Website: lowes
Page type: cart
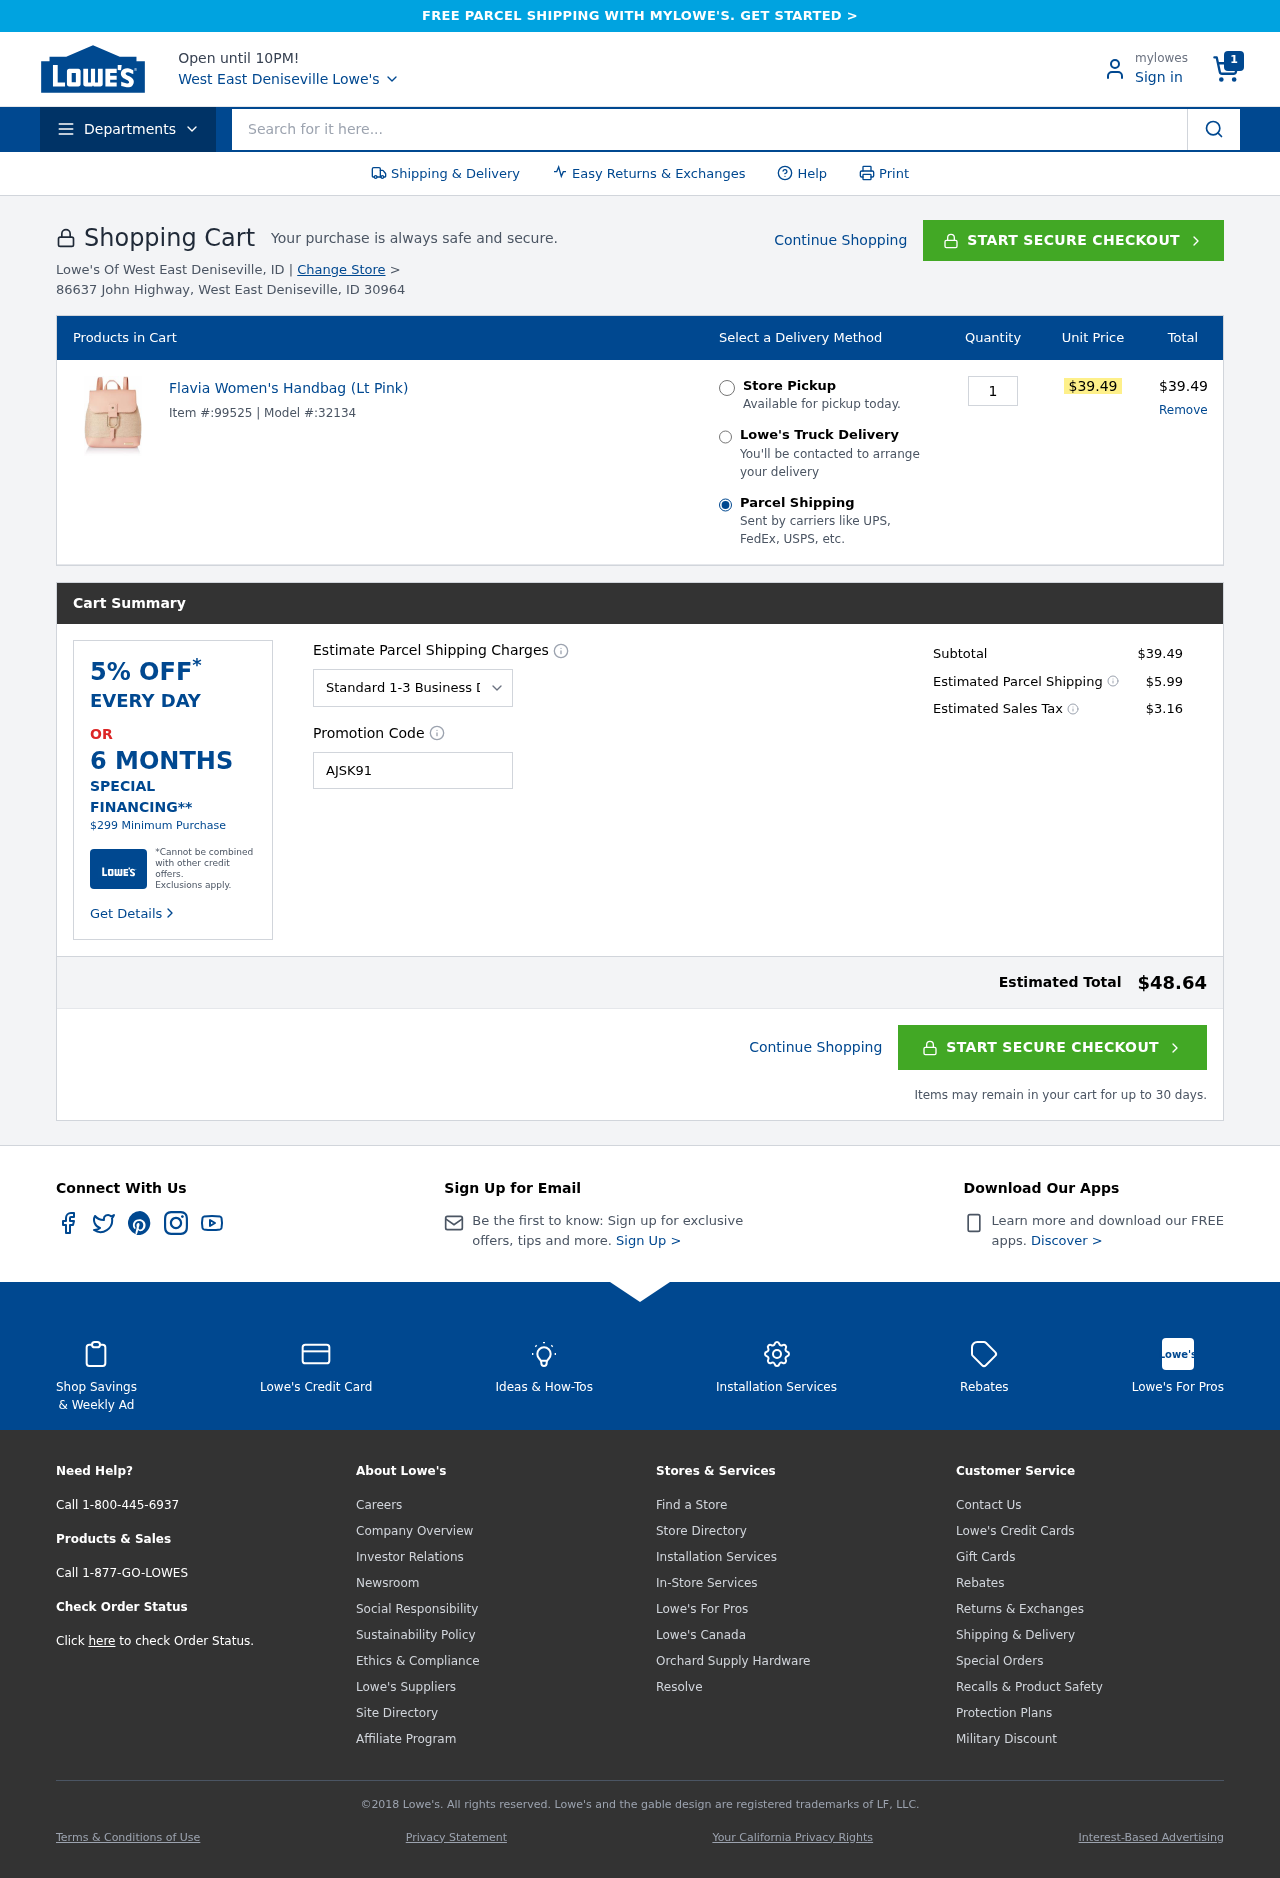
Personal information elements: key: PII_CITY
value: East Deniseville
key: PII_CITY
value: West East Deniseville
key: PII_POSTCODE
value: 30964
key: PII_PROMO_CODE
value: AJSK91
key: PII_STREET
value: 86637 John Highway
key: PII_STATE_ABBR
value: ID
Product elements: key: PRODUCT1_NAME
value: Flavia Women's Handbag (Lt Pink)
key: PRODUCT1_PRICE
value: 39.49
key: PRODUCT1_QUANTITY
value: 1
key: PRODUCT1_MODEL
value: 32134
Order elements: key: ORDER_NUM_ITEMS
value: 1
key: ORDER_ITEM_ID
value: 99525
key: ORDER_LINE_TOTAL
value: $39.49
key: ORDER_SUBTOTAL
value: $39.49
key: ORDER_SHIPPING_COST
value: $5.99
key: ORDER_TAX
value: $3.16
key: ORDER_TOTAL
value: $48.64
Search elements: key: HEADER_SEARCH
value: Search for it here...